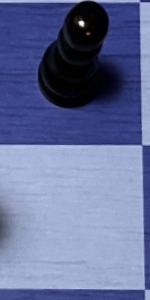
Label: Empty